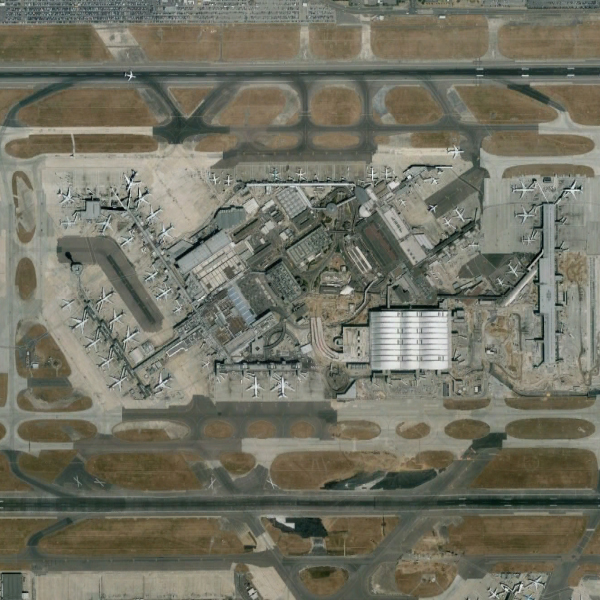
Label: Airport